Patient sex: M
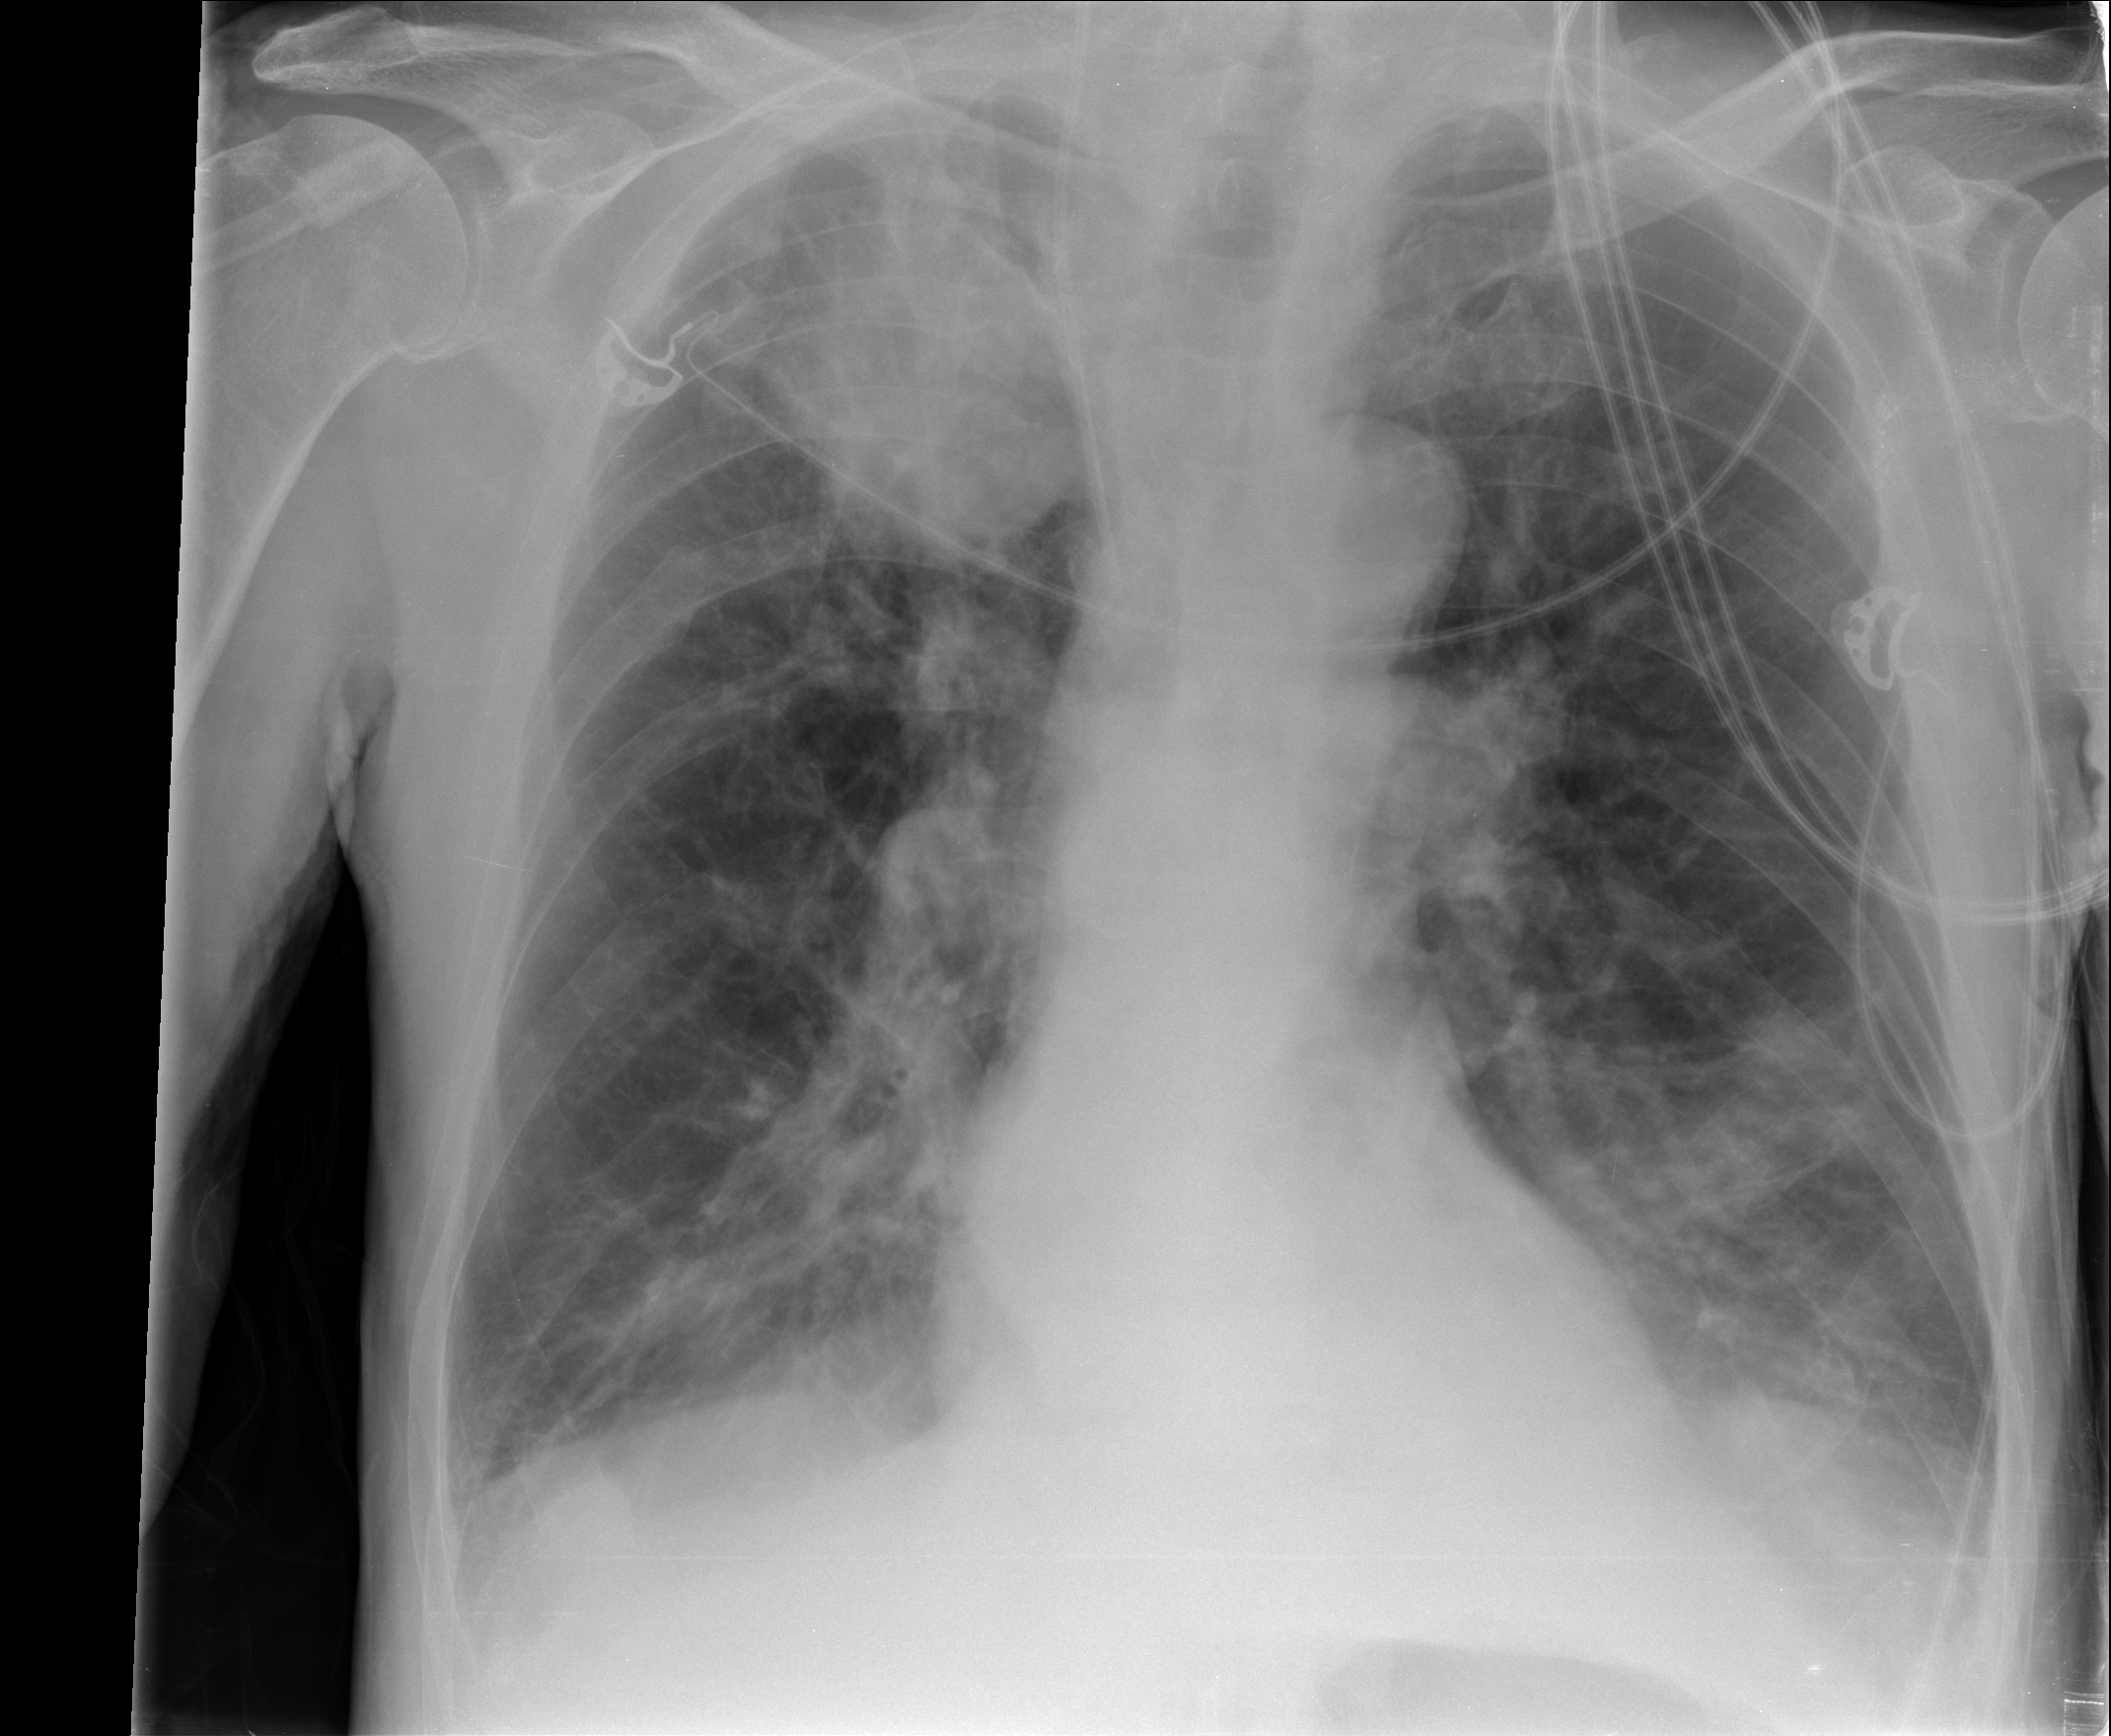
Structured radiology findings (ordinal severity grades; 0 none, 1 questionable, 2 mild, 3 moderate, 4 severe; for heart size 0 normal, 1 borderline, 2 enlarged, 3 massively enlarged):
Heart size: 0
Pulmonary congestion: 1
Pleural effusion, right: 2
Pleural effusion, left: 2
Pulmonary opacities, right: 0
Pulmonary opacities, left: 0
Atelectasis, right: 2
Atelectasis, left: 2